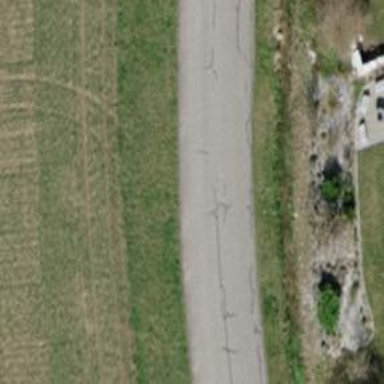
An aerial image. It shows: Residential road with asphalt surface and no sidewalks.